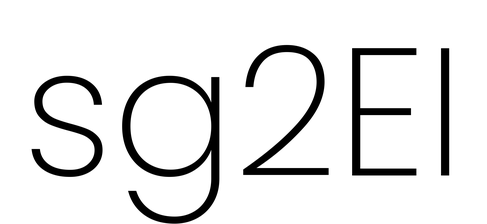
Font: Poppins-ExtraLight